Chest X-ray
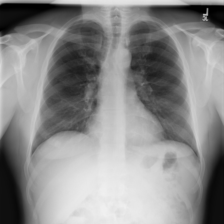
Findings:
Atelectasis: negative
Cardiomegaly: negative
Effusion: negative
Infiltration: negative
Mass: negative
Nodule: negative
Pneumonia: negative
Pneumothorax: negative
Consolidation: negative
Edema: negative
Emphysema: negative
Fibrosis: negative
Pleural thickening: negative
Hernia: negative